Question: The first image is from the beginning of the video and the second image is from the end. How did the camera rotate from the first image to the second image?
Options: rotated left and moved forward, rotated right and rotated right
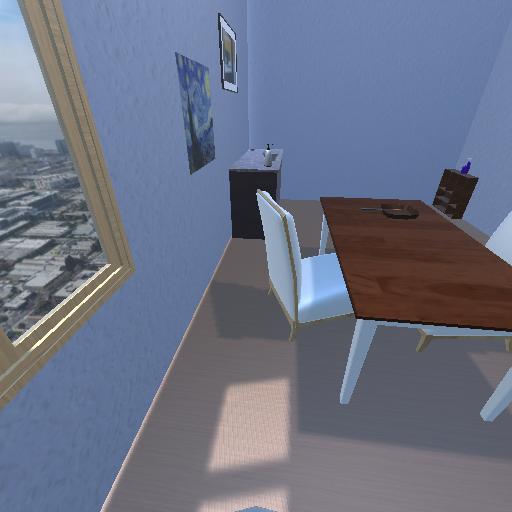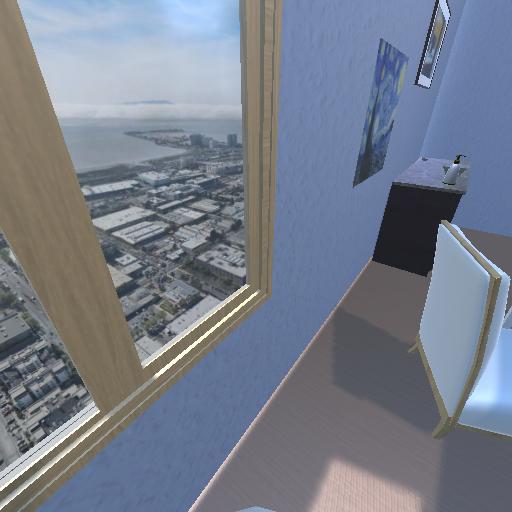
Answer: rotated left and moved forward